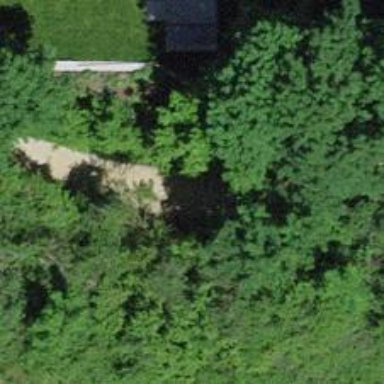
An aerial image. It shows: Compacted path.